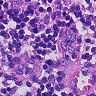
Metastatic tissue present: no